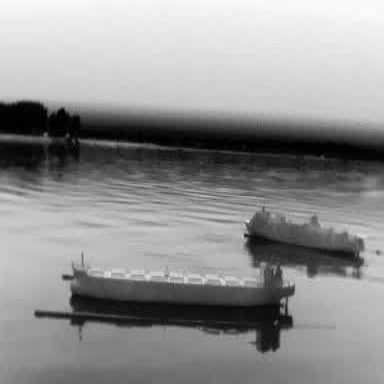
There is a liner in the infrared image.